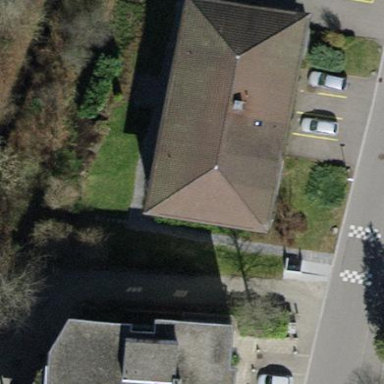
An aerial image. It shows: Hipped roof apartment building.